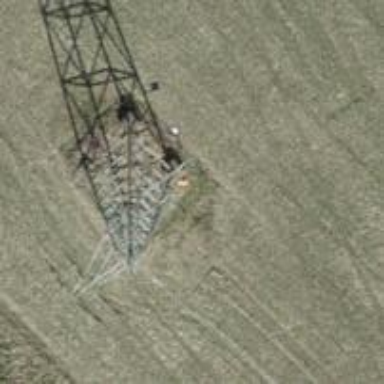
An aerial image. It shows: Pole with roof covering.